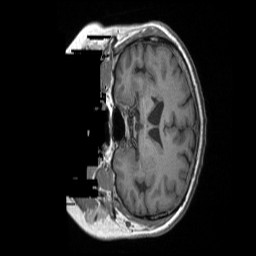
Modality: T1w
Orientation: coronal
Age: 53
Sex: female
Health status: ill
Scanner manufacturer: siemens
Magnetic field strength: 3 T
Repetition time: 1.9 s
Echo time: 0.00247 s